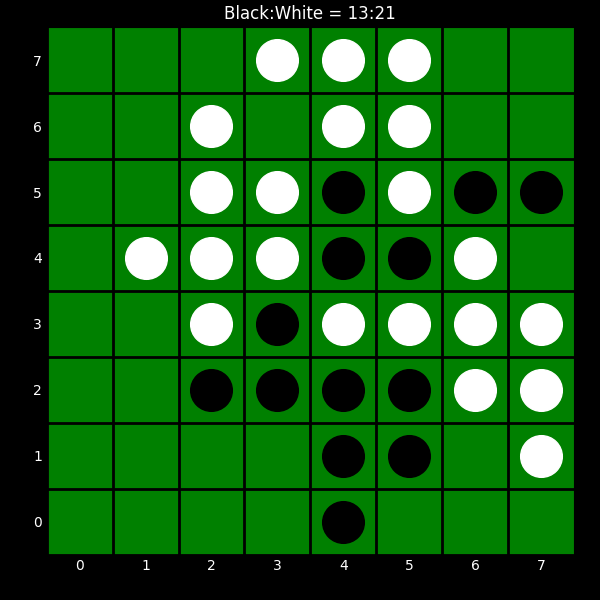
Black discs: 13
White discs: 21